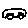
Label: car